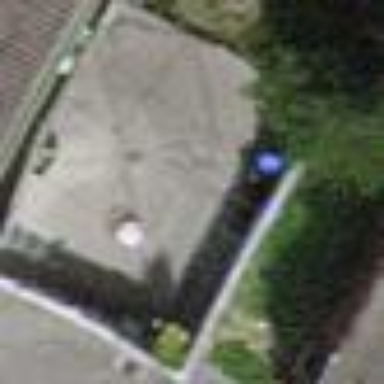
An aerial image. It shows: Group of garages.